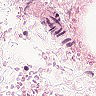
Metastatic tissue present: no